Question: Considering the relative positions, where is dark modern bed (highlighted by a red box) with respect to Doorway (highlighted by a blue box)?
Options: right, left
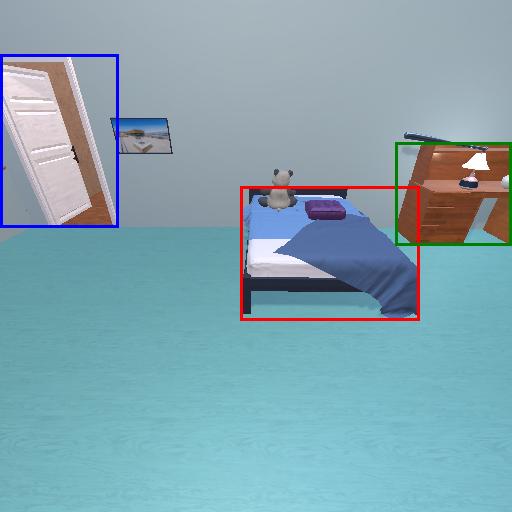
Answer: right